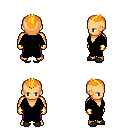
a pixel art fantasy rpg character, male body template, human, tanned skin, black robe, magenta pants, light blonde short mohawk hairstyle, gold gloves, gray slippers, four views (front, back, left, right), 2x2 character sprite sheet, small pixel art, hard edges, no anti-aliasing